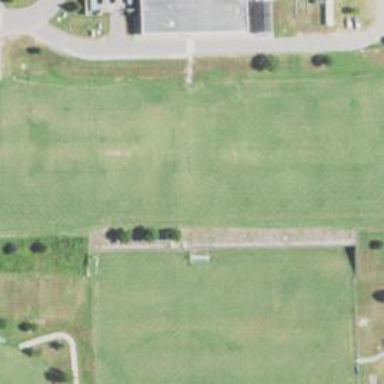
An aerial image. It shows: Recreation ground.